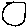
Label: moon